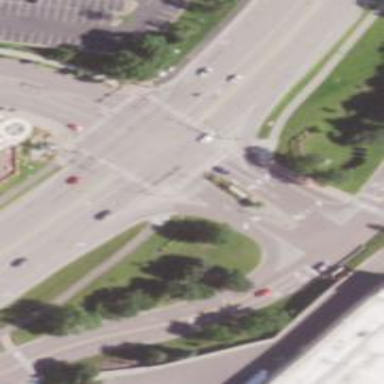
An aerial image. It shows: Marked crossing on cycleway road.